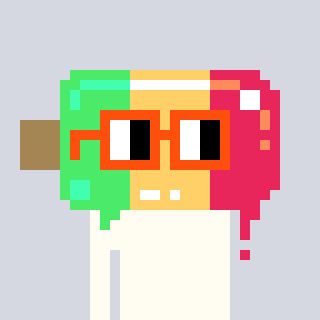
a pixel art character with square orange glasses, a icepop-shaped head and a darkpink-colored body on a cool background